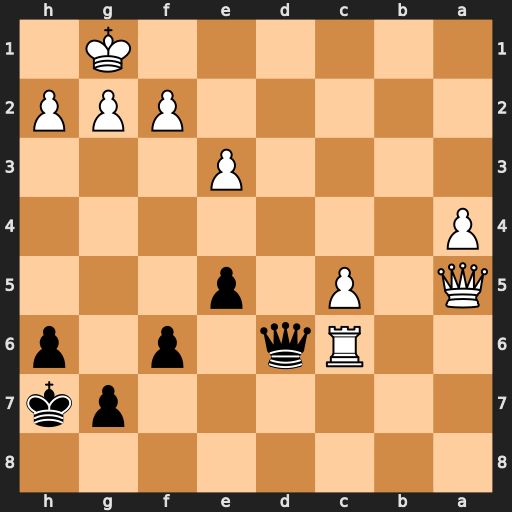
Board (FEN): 8/6pk/2Rq1p1p/Q1P1p3/P7/4P3/5PPP/6K1
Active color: b
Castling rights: -
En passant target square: -
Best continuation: Qd1+ Qe1 Qxe1#